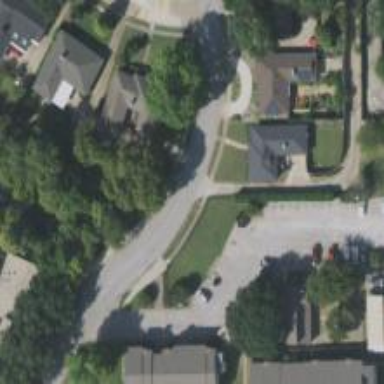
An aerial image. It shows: Alleyway designated as service road.